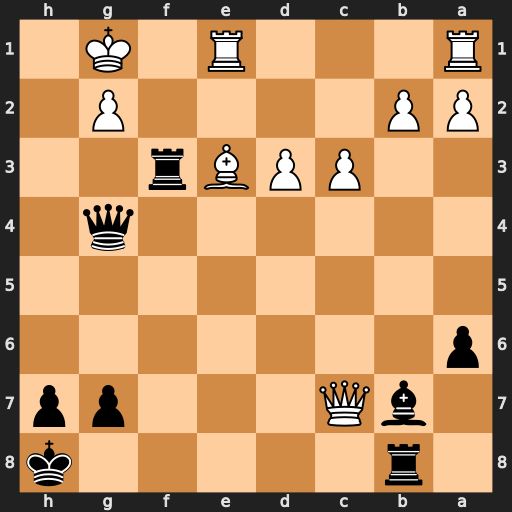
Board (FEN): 1r5k/1bQ3pp/p7/8/6q1/2PPBr2/PP4P1/R3R1K1
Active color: b
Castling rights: -
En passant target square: -
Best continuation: Rf1+ Rxf1 Qxg2#